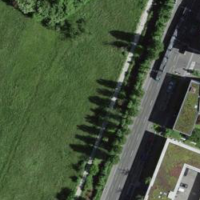
EUNIS habitat code: 25
Species observed at this site:
Rumex acetosella